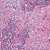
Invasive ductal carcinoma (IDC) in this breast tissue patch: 1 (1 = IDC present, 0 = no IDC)